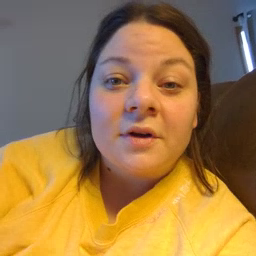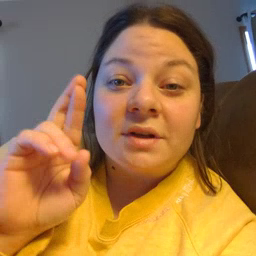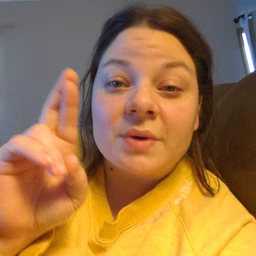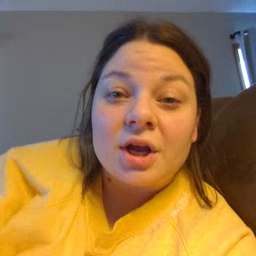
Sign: refrigerator